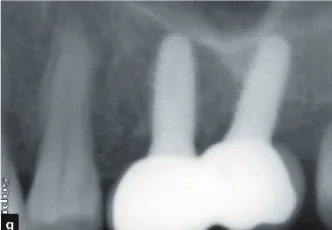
Post-operative photograph and radiograph.
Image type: radiology (x_ray)